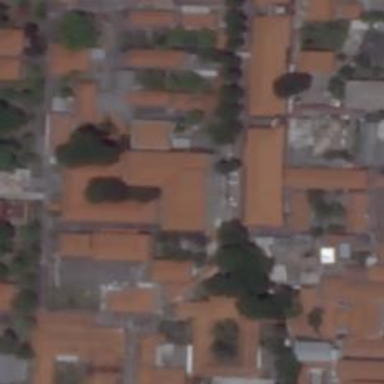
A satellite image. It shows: Hospital building with tiled roof.